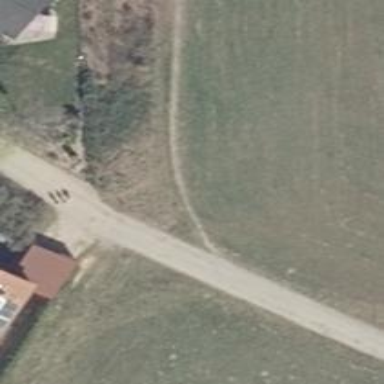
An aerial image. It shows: Ground path.